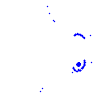
Particle: electron